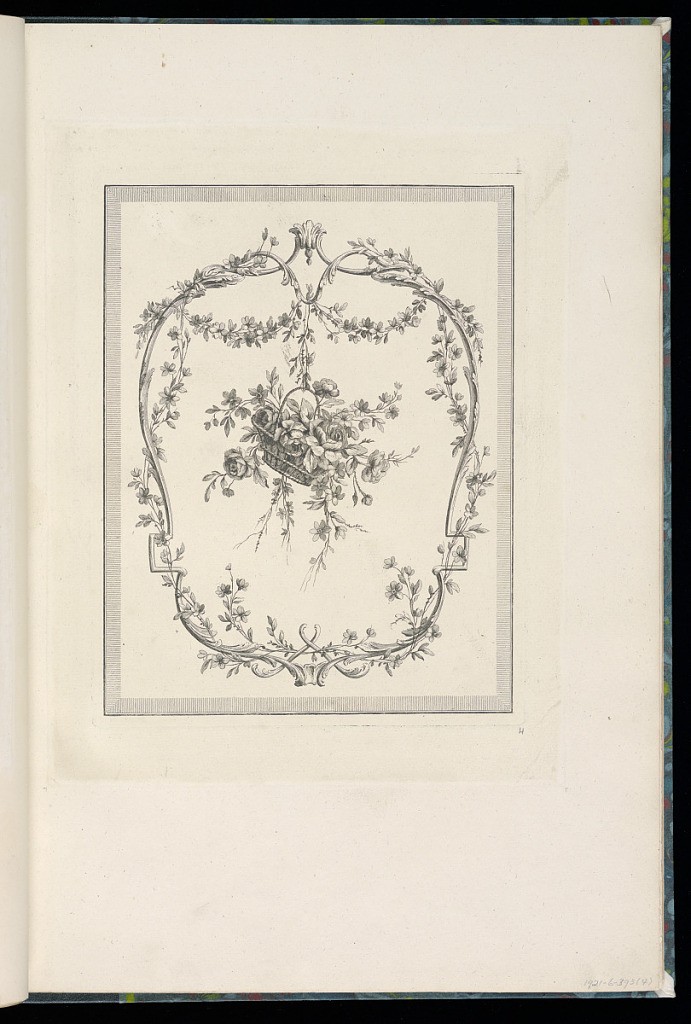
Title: Ornamental Trophy Design
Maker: Pierre Ranson, French, 1736–1786
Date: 1759–80
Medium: Etching and engraving on laid paper
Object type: Print
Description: Ornamental trophy design of a hanging basket of fruit, framed by a cartouche of scrolling leaves (rinceaux), fleurons, flowers, and a festoon of flowers. Possibly a design for a fire screen or hand fan.